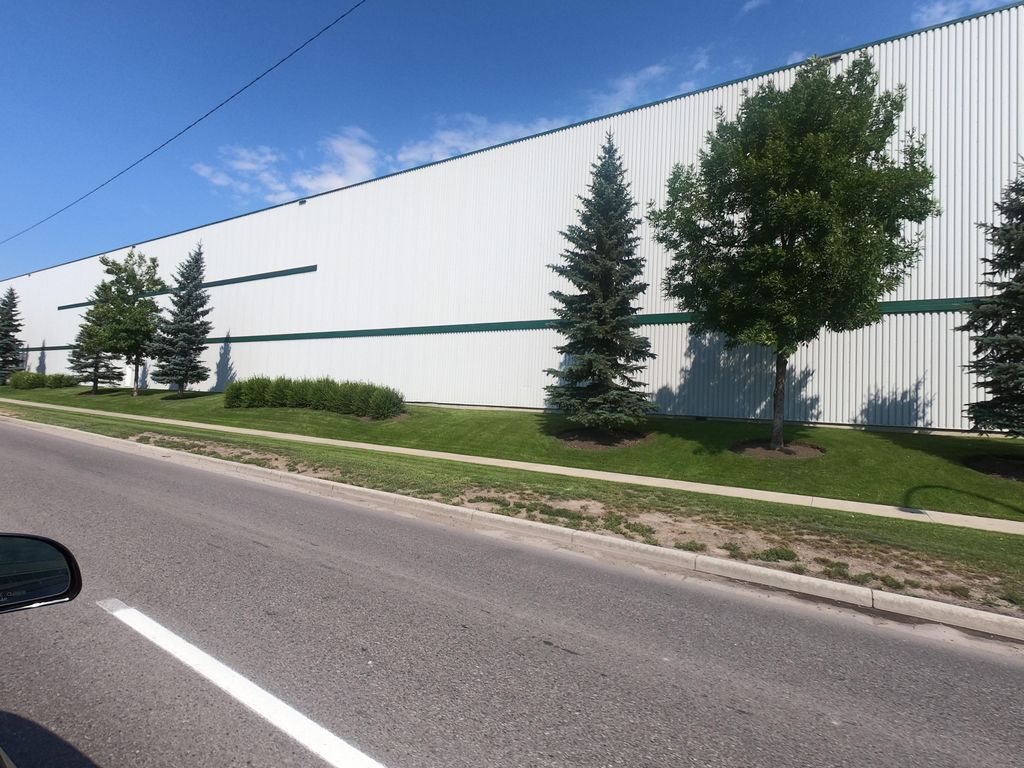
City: calgary